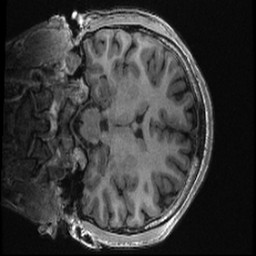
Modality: T1w
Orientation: coronal
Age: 20
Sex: male